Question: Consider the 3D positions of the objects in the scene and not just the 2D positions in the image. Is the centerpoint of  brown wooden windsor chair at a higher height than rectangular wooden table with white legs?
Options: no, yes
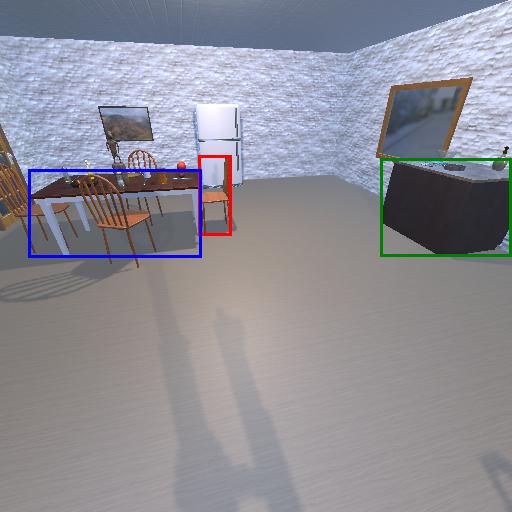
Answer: no